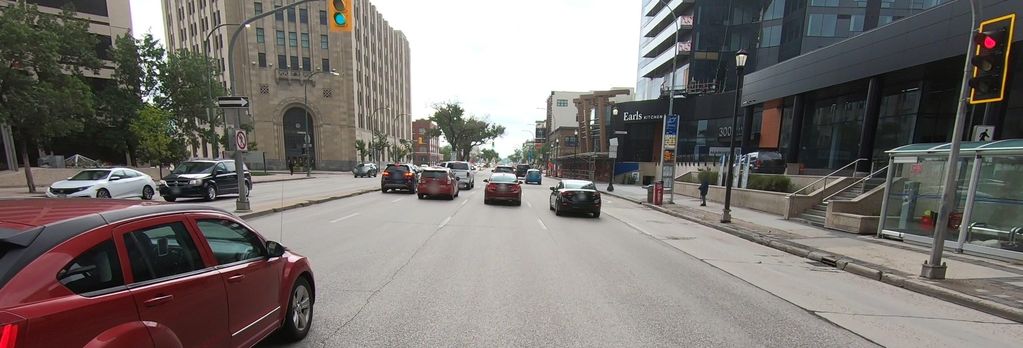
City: winnipeg